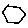
Label: hexagon